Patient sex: M
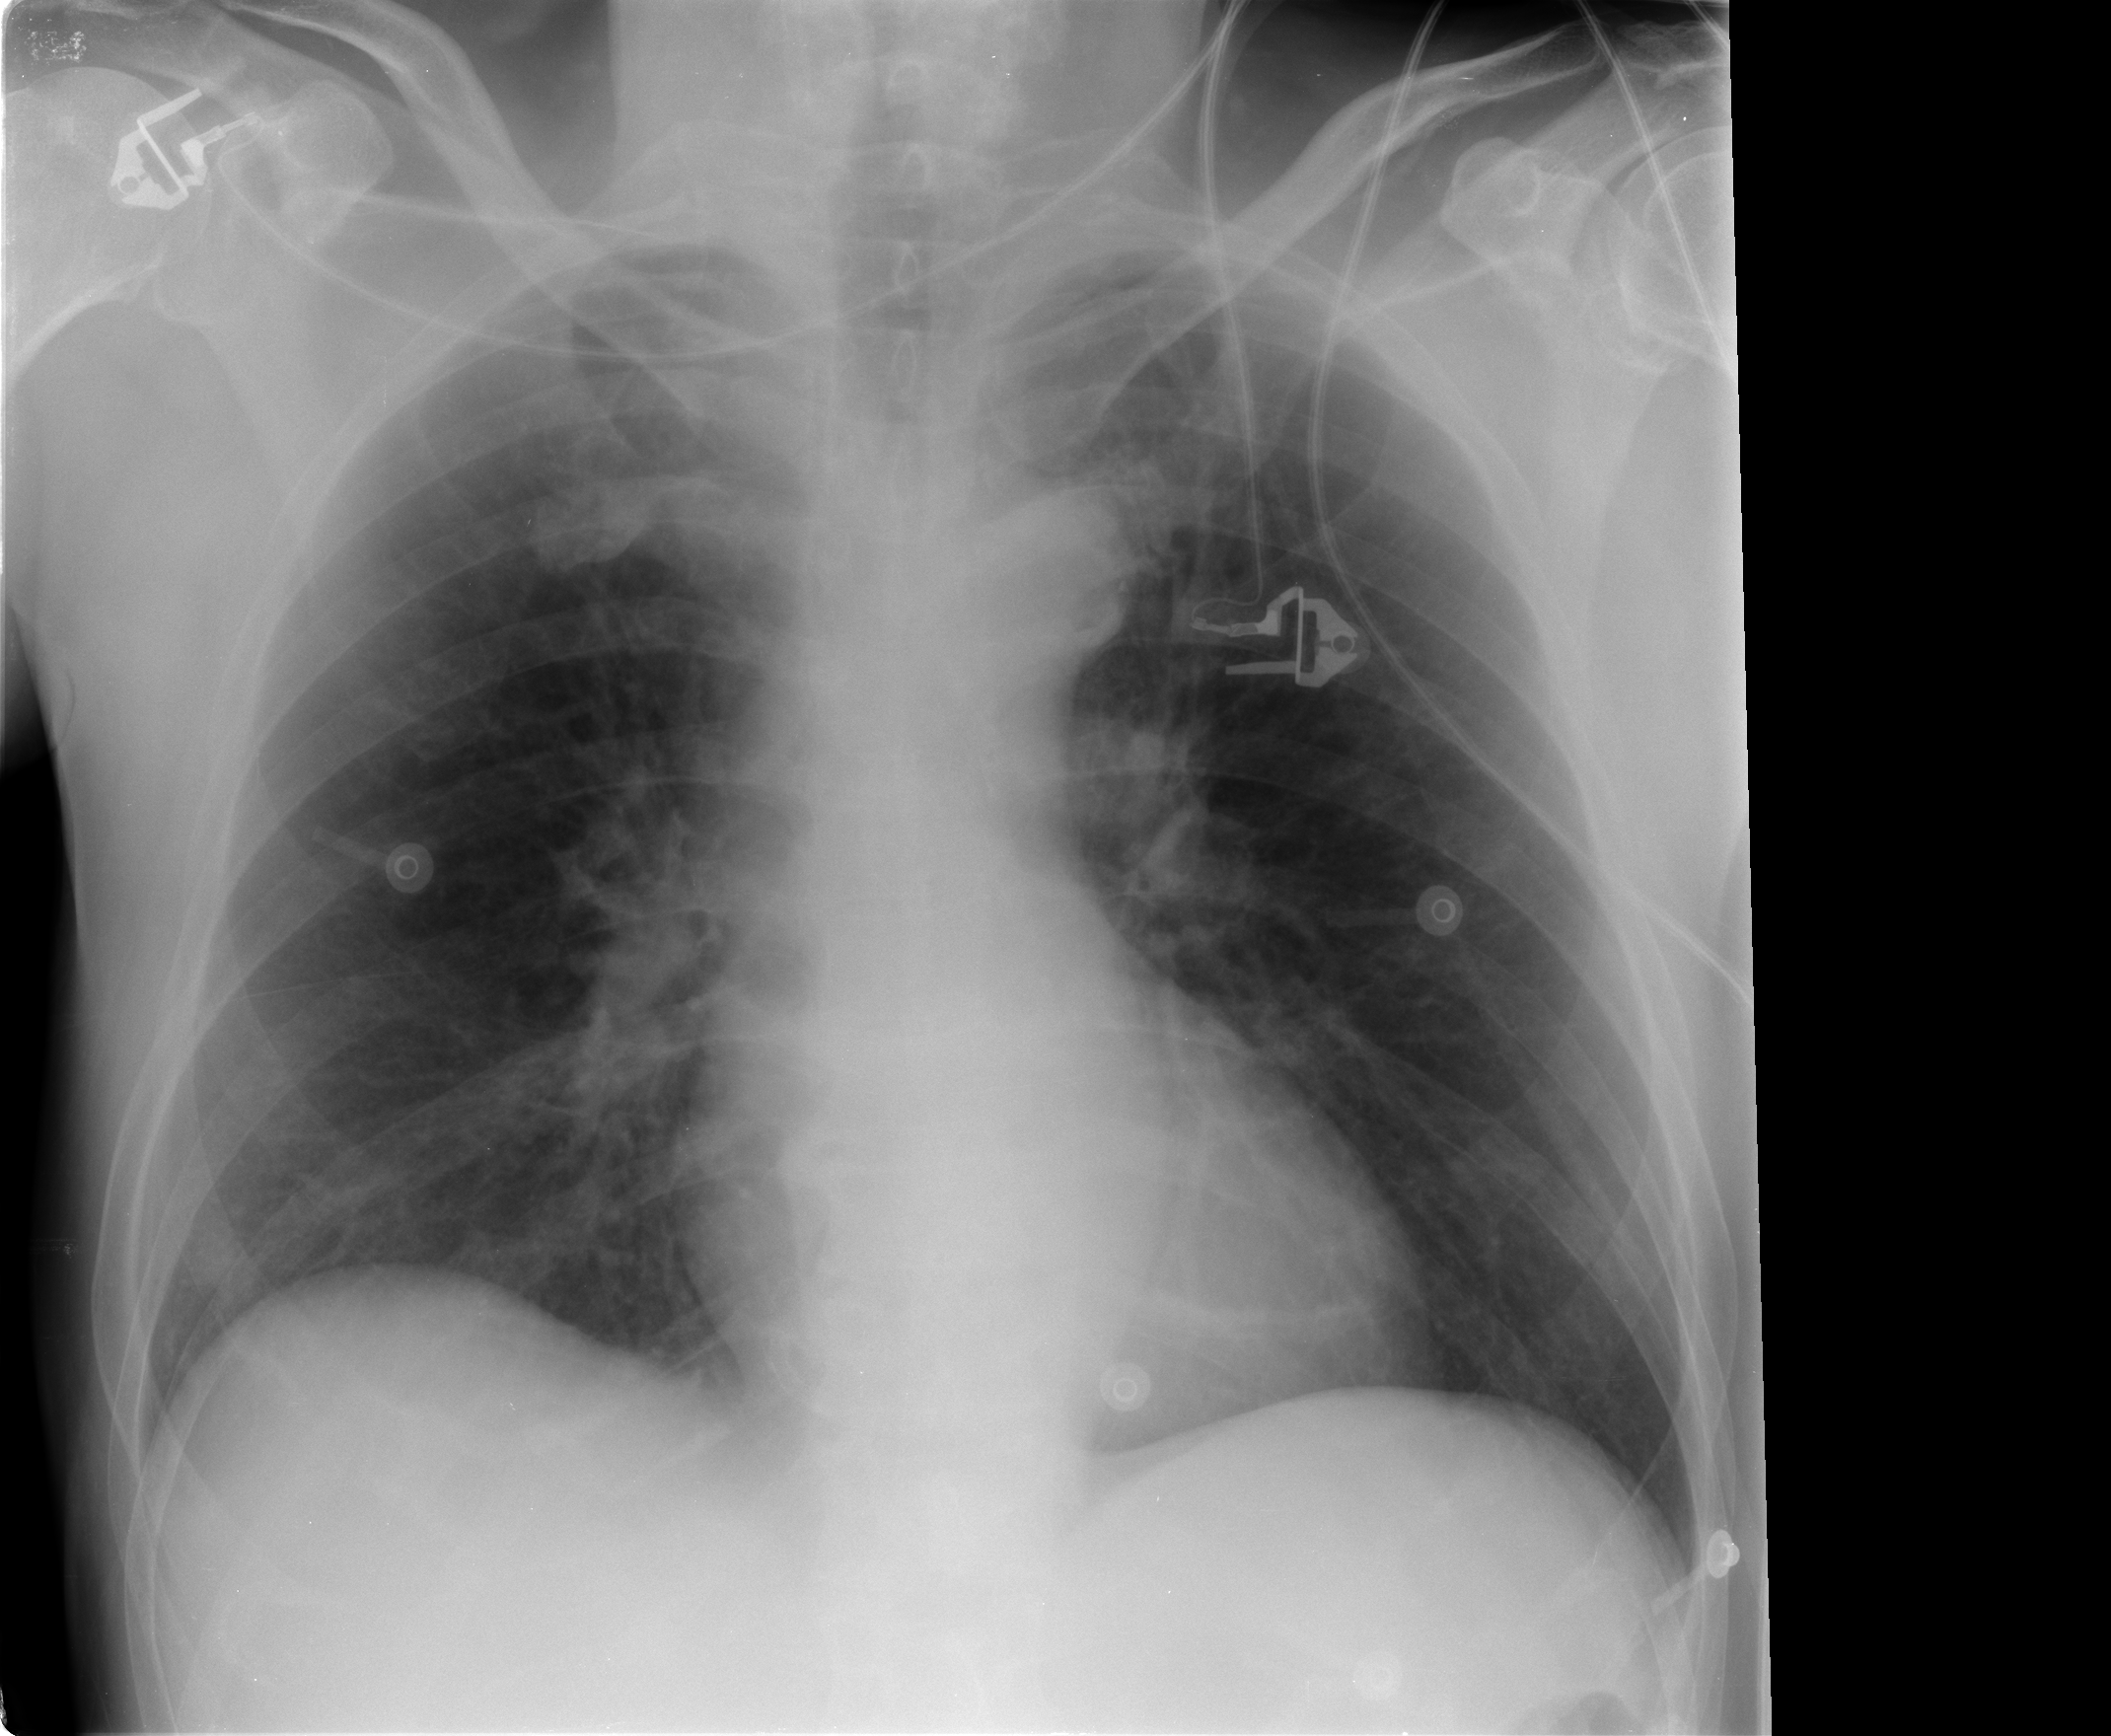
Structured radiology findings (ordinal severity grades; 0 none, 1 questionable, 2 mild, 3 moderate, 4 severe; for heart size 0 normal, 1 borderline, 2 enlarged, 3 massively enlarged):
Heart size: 0
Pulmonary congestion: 0
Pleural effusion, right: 0
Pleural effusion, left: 0
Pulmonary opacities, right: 1
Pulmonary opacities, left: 0
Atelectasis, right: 0
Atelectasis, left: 0